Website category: jobs
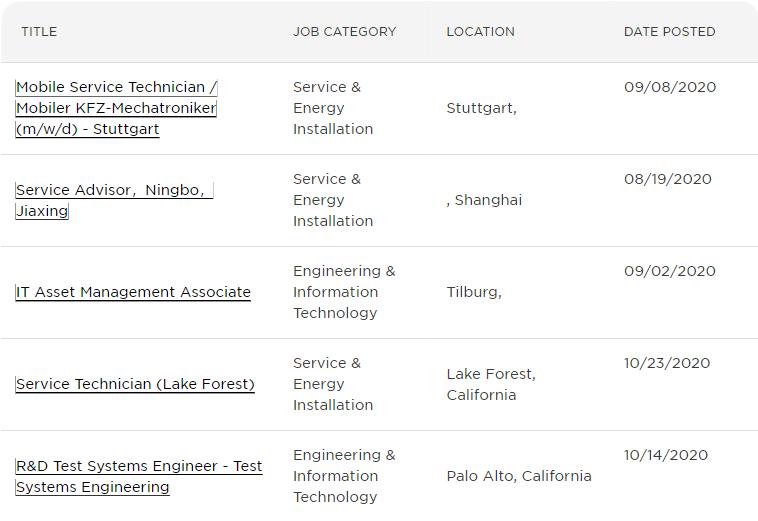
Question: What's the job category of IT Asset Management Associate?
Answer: Engineering & Information Technology

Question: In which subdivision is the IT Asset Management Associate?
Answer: Engineering & Information Technology

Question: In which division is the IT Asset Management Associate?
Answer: Engineering & Information Technology

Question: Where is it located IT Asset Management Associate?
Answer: Engineering & Information Technology

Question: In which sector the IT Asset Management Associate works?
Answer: Engineering & Information Technology

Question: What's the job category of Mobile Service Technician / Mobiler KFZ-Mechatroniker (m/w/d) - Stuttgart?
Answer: Service & Energy Installation

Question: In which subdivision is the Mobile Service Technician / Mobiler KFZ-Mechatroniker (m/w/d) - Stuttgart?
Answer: Service & Energy Installation

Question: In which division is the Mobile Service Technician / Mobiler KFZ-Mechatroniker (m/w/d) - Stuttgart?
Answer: Service & Energy Installation

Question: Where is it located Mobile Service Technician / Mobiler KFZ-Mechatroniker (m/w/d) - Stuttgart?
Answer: Service & Energy Installation

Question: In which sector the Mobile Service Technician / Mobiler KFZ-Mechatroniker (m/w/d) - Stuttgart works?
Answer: Service & Energy Installation

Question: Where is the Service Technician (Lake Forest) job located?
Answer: Lake Forest, California

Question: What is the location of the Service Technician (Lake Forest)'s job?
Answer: Lake Forest, California

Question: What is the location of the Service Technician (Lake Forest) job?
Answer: Lake Forest, California

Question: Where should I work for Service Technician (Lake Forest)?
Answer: Lake Forest, California

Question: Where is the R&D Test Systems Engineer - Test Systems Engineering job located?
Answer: Palo Alto, California

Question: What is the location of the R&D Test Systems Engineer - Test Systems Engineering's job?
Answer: Palo Alto, California

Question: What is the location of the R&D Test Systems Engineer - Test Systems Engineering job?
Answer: Palo Alto, California

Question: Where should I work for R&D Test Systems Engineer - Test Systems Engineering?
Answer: Palo Alto, California

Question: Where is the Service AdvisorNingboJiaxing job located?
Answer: , Shanghai

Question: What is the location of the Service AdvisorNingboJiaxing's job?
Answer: , Shanghai

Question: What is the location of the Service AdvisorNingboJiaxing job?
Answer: , Shanghai

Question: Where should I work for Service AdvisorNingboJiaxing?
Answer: , Shanghai

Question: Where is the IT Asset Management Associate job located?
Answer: Tilburg,

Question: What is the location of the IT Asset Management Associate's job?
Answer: Tilburg,

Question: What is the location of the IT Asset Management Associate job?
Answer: Tilburg,

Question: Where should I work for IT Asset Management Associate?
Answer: Tilburg,

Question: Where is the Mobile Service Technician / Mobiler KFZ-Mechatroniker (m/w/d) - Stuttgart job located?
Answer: Stuttgart,

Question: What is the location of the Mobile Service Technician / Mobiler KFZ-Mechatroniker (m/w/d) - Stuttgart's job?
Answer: Stuttgart,

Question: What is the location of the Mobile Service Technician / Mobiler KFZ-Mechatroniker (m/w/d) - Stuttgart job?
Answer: Stuttgart,

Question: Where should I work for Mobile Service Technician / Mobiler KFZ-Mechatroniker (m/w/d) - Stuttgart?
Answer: Stuttgart,

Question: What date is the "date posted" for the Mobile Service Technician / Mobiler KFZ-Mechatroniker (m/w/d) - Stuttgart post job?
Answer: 09/08/2020

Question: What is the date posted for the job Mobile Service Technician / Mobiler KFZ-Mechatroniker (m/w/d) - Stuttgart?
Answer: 09/08/2020

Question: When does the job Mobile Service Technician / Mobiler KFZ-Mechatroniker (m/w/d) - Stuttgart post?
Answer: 09/08/2020

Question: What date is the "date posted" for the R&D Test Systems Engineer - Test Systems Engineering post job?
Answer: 10/14/2020

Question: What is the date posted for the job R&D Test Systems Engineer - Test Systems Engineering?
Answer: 10/14/2020

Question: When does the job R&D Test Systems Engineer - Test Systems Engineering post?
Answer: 10/14/2020

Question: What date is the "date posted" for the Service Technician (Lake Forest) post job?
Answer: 10/23/2020

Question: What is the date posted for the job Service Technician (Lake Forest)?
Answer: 10/23/2020

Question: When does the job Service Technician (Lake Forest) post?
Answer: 10/23/2020

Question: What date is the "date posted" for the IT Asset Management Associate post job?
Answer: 09/02/2020

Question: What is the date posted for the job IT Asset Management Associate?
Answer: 09/02/2020

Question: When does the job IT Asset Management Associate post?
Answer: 09/02/2020

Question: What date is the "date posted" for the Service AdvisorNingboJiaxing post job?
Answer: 08/19/2020

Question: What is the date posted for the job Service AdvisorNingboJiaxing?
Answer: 08/19/2020

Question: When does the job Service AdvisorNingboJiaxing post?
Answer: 08/19/2020

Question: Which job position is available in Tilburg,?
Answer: IT Asset Management Associate

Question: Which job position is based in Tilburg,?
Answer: IT Asset Management Associate

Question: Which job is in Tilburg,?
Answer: IT Asset Management Associate

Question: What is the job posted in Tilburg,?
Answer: IT Asset Management Associate

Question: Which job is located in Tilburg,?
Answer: IT Asset Management Associate

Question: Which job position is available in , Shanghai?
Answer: Service AdvisorNingboJiaxing

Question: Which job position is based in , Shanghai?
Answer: Service AdvisorNingboJiaxing

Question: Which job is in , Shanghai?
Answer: Service AdvisorNingboJiaxing

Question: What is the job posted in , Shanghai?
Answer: Service AdvisorNingboJiaxing

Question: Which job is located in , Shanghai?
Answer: Service AdvisorNingboJiaxing

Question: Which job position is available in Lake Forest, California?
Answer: Service Technician (Lake Forest)

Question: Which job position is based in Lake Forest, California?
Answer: Service Technician (Lake Forest)

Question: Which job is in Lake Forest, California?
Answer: Service Technician (Lake Forest)

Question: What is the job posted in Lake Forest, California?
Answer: Service Technician (Lake Forest)

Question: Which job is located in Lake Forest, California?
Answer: Service Technician (Lake Forest)

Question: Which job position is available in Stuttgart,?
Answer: Mobile Service Technician / Mobiler KFZ-Mechatroniker (m/w/d) - Stuttgart

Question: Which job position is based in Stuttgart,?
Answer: Mobile Service Technician / Mobiler KFZ-Mechatroniker (m/w/d) - Stuttgart

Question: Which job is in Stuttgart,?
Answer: Mobile Service Technician / Mobiler KFZ-Mechatroniker (m/w/d) - Stuttgart

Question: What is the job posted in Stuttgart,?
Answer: Mobile Service Technician / Mobiler KFZ-Mechatroniker (m/w/d) - Stuttgart